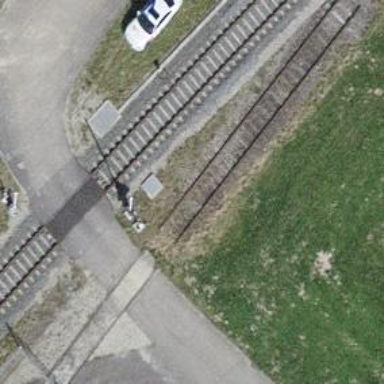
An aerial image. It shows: Abandoned railway spur with one track.